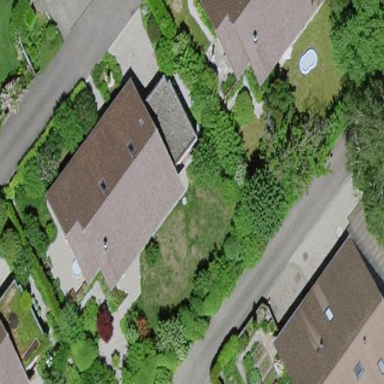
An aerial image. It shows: Residential building.